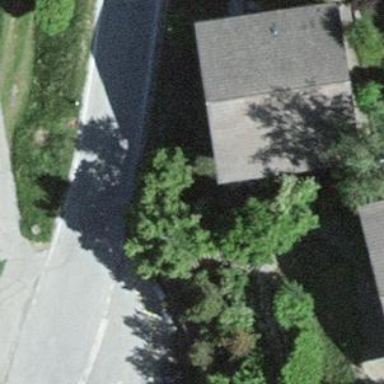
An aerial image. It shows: Simple house.